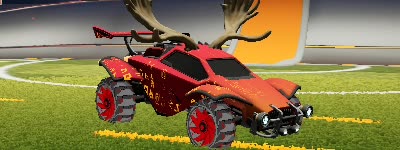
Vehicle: octane